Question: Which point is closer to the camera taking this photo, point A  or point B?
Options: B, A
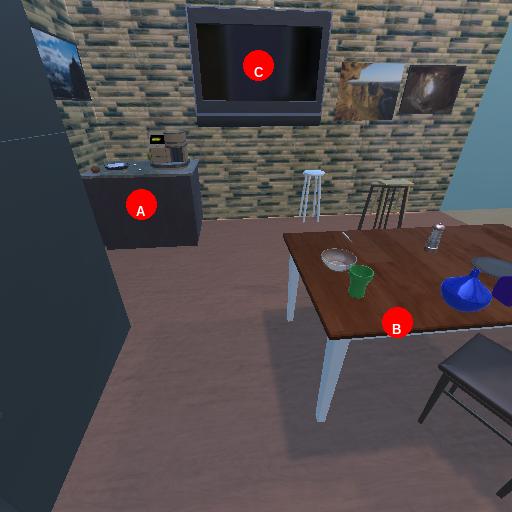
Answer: B